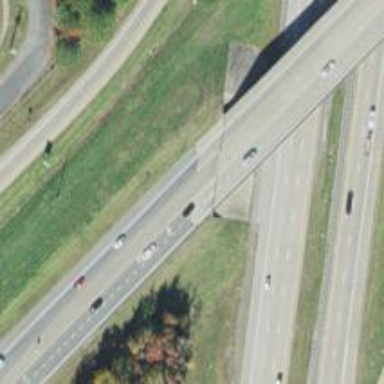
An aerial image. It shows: Beam-style bridge on primary highway.